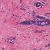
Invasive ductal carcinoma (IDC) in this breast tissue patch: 0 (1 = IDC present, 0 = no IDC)